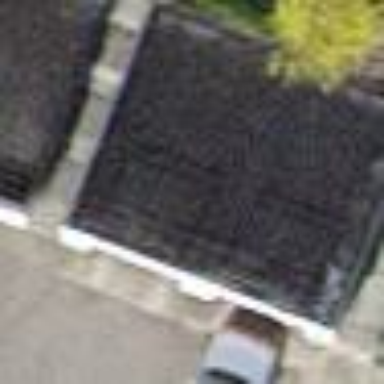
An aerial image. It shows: Garage building.